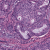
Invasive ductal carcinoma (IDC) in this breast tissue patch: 1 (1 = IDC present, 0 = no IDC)